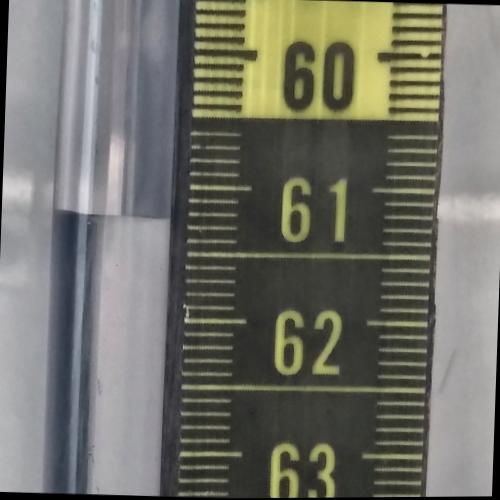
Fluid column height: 61.2 cm